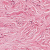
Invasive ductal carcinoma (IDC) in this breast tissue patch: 1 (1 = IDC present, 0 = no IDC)